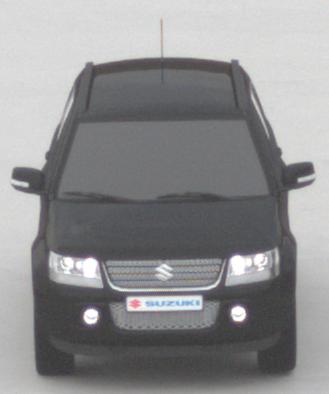
Make: Suzuki
Model: Grand Vitara
Detailed model: Gen. 1 JT
Model produced from: 2009
Model produced until: 2012
Doors: 5
Color: black
Road condition: dry road
Daytime: morning or afternoon
Contrast: low contrast